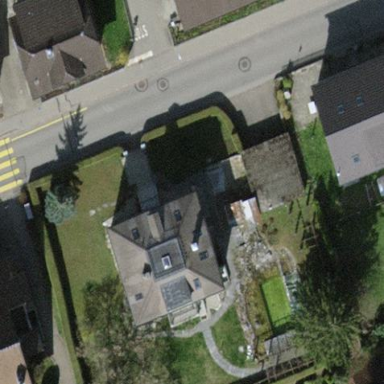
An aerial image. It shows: Simple and straightforward house.